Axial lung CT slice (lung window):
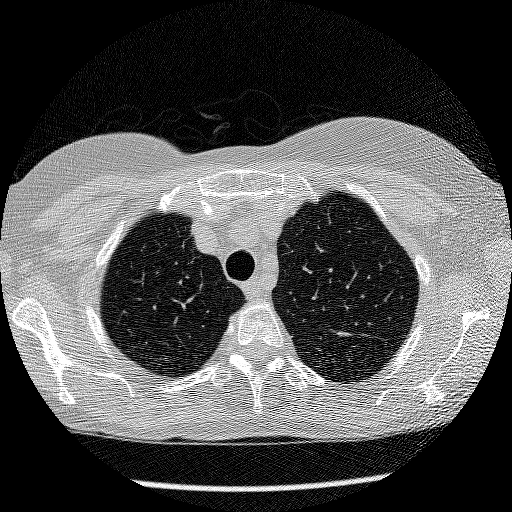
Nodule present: no